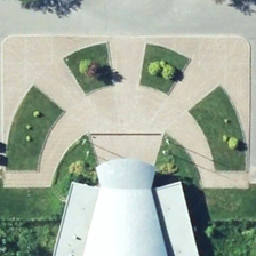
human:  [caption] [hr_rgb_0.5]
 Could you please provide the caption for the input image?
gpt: A square is next to a building and some green trees.

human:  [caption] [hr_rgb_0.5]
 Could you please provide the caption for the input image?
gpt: The square is near the building and some green trees.

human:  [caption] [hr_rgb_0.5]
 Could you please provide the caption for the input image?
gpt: A square is next to a building and some green trees.

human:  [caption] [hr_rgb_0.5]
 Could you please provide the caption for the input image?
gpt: a square is near a building and some green trees.

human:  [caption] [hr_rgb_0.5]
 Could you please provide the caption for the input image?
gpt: A square is near a building and some green trees.